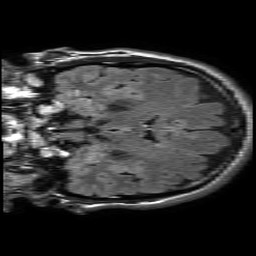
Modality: FLAIR
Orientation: coronal
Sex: male
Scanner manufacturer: philips
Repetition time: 11 s
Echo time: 0.125 s